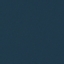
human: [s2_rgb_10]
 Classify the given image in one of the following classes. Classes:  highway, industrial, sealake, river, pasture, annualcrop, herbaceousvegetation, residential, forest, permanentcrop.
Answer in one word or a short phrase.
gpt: SeaLake